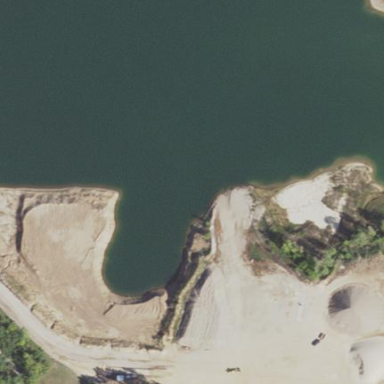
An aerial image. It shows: Quarry area.